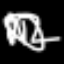
Label: pencil